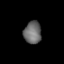
Tissue: lung
Cell type: Fibroblasts
Senescence score: 0.7161
Nuclear area (px): 384
Mean DAPI intensity: 106.0625